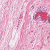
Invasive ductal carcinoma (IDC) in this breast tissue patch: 0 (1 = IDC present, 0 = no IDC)